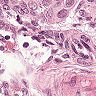
Metastatic tissue present: yes